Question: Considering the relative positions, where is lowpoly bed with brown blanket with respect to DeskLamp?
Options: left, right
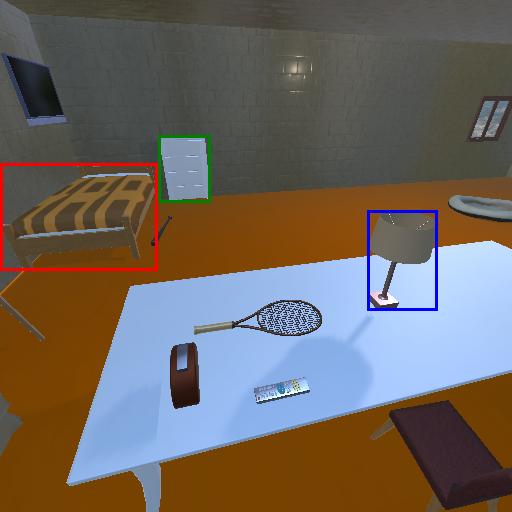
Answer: left